Field crop: maize
Growth stage: 2
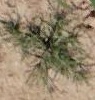
Species: salsola